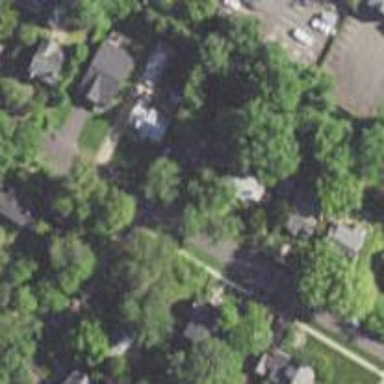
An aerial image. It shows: Neighborhood.